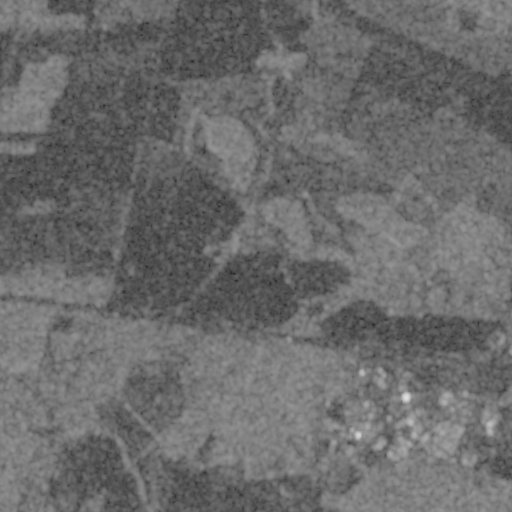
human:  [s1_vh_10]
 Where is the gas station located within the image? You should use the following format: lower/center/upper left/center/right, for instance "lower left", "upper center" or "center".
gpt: The gas station is located in the lower right of the image.
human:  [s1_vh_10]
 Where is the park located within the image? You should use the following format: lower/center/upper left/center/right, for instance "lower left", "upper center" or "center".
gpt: The park is located in the lower center of the image.
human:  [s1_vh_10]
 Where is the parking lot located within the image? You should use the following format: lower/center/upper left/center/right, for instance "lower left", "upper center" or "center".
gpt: The parking lot is located in the lower right of the image.
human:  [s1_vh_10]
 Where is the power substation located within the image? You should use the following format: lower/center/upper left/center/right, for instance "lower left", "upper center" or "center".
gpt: The power substation is located in the center of the image.
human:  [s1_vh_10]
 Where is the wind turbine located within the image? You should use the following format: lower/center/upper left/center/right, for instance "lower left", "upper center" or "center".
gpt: The wind turbine is located in the center left of the image.
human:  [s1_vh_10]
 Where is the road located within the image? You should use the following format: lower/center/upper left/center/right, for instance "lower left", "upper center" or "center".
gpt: There is no road in the image.

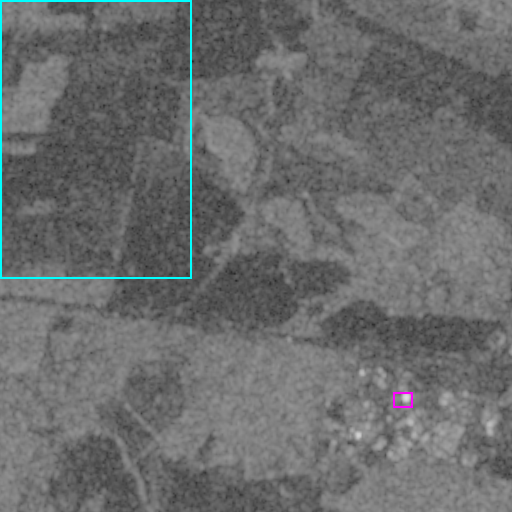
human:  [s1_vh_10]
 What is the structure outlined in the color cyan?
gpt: The structure outlined in cyan is a crop field.
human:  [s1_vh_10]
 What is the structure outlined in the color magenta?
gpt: The structure outlined in magenta is a parking lot.
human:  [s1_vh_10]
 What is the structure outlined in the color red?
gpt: There is no red outline.